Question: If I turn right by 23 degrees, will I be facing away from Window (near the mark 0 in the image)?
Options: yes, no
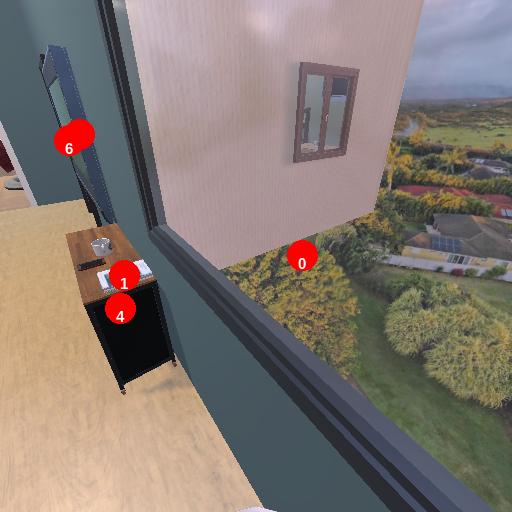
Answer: yes